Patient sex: F
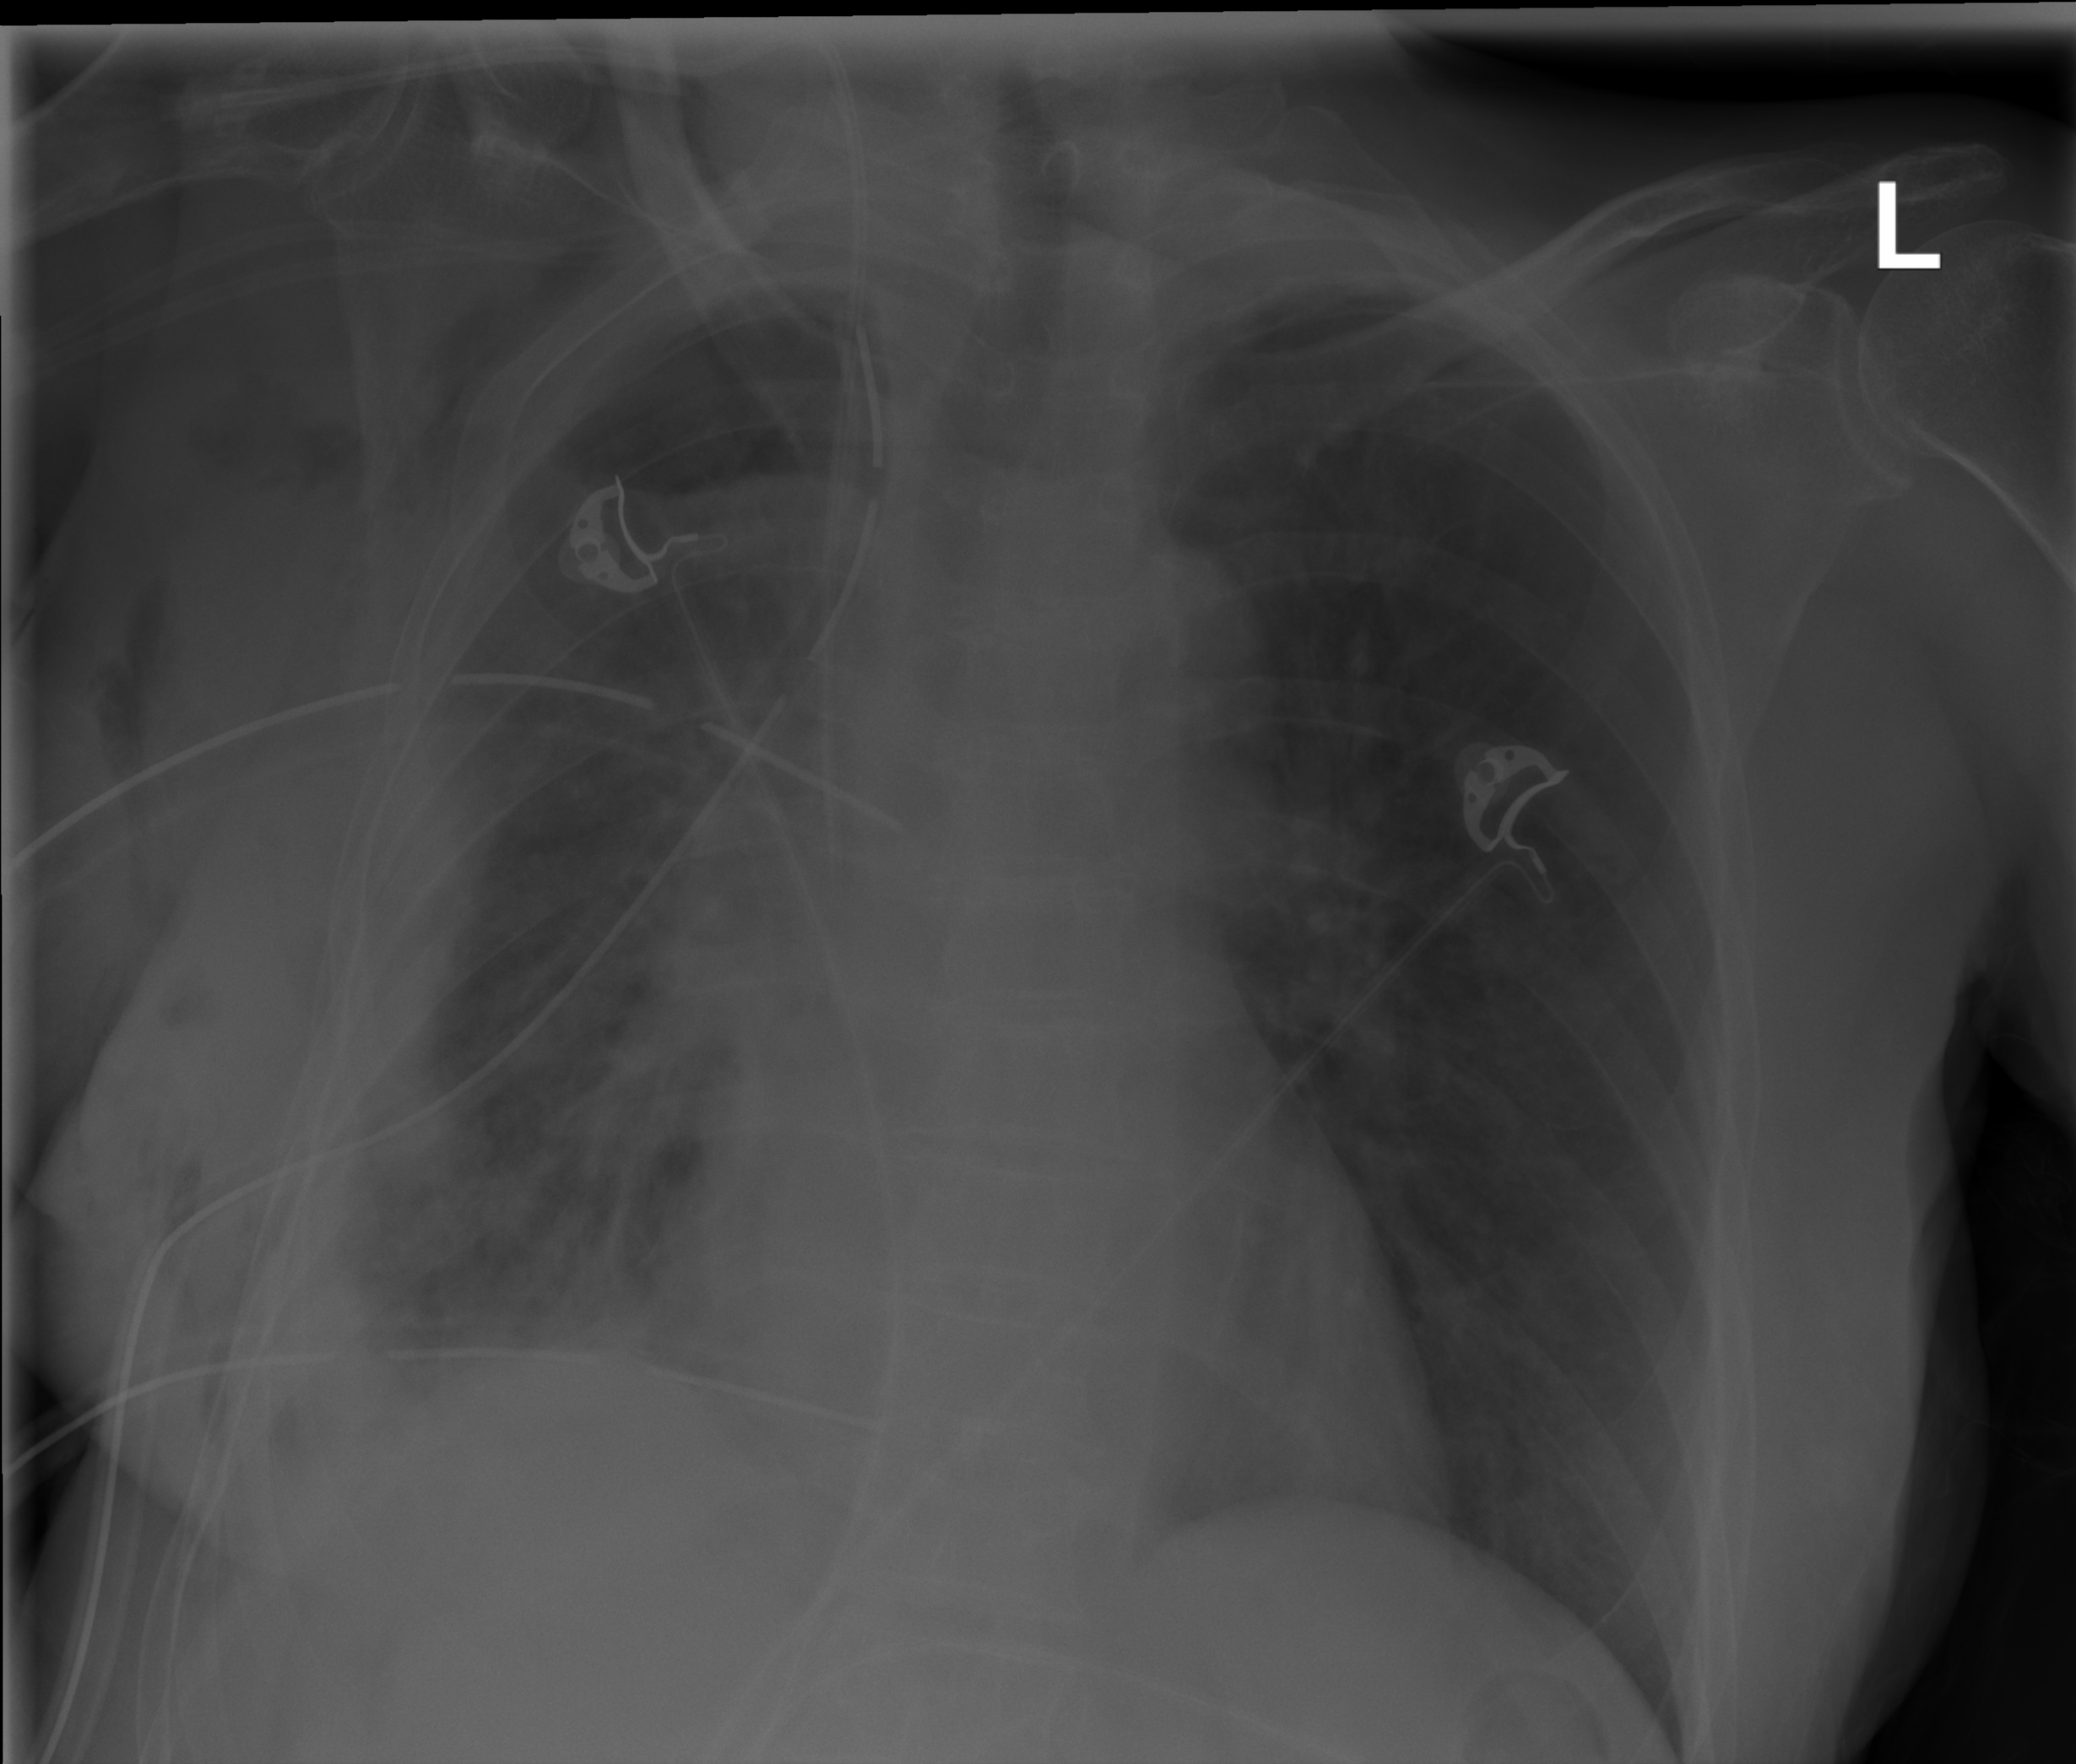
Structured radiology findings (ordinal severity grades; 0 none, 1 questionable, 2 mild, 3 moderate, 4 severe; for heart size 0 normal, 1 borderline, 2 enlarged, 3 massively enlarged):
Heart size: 0
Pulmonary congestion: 0
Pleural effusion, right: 2
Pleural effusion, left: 0
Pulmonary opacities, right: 2
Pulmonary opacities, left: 0
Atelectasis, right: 2
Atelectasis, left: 0